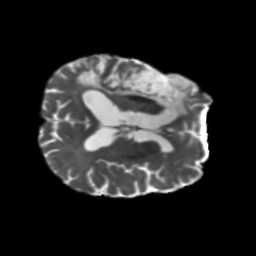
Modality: T2w
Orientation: axial
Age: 71
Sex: male
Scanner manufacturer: siemens
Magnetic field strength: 3 T
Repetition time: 5.47 s
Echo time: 0.0854 s